Field crop: maize
Growth stage: 2
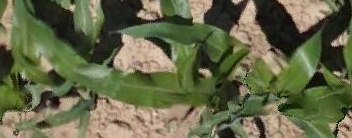
Species: maize